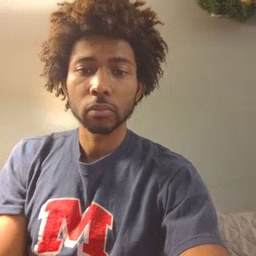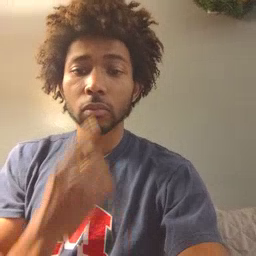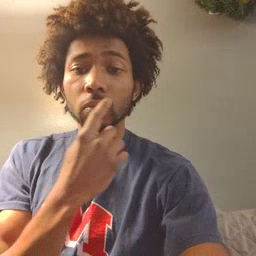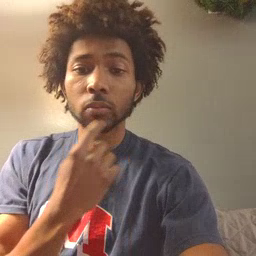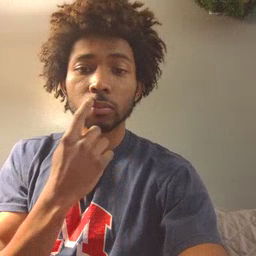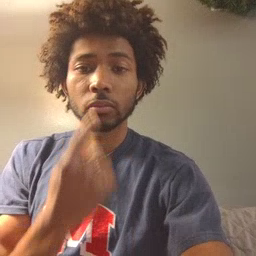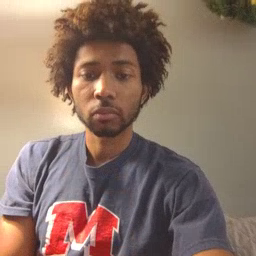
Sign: lips